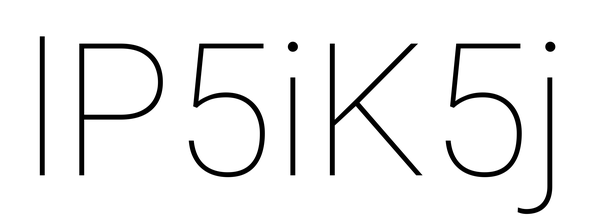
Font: Roboto_Thin